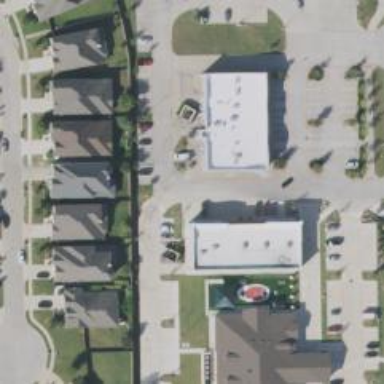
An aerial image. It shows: Healthcare clinic is depicted in the image.